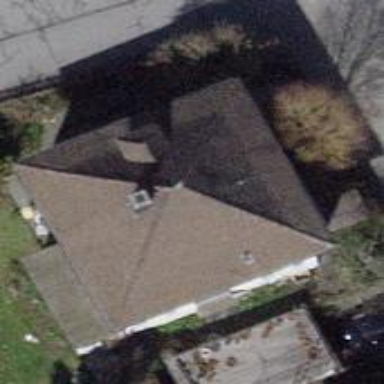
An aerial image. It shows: Detached building.